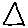
Label: triangle